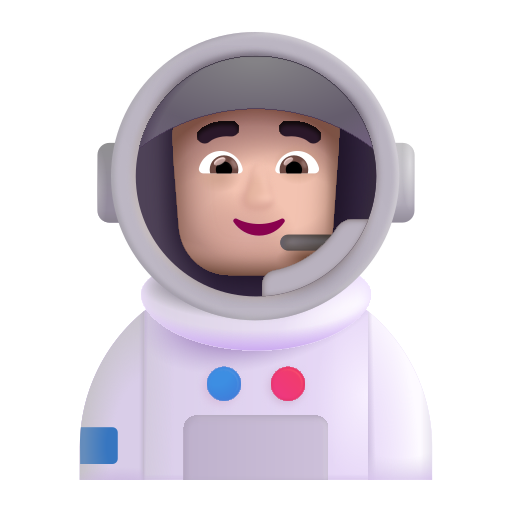
man astronaut color light